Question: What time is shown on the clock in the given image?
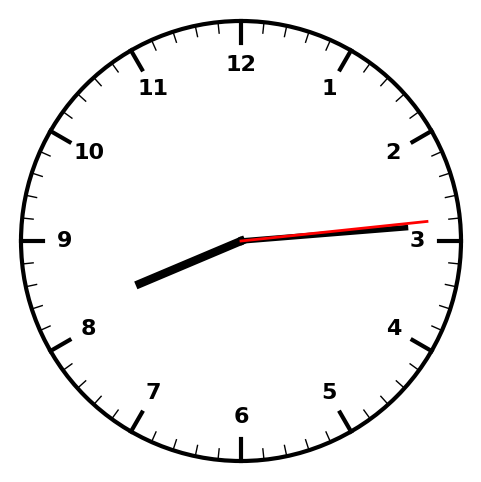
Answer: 08:14:14